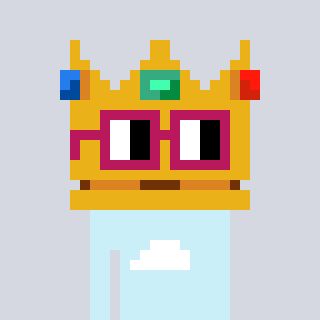
a pixel art character with square dark red glasses, a crown-shaped head and a cold-colored body on a cool background